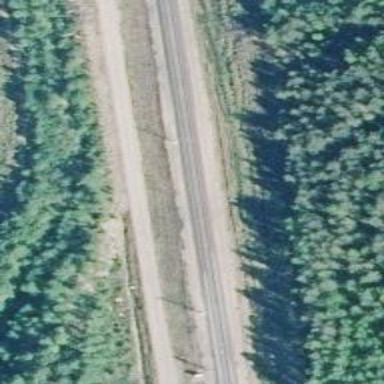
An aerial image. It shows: Railway track with continuous electrified contact line.